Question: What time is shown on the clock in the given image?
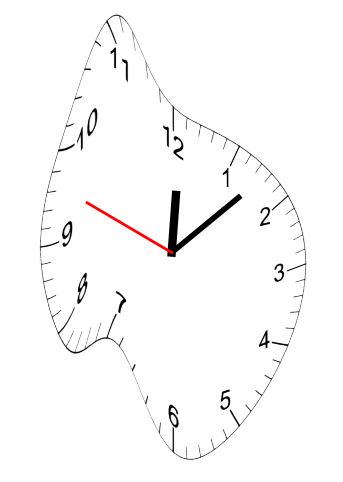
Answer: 12:07:48